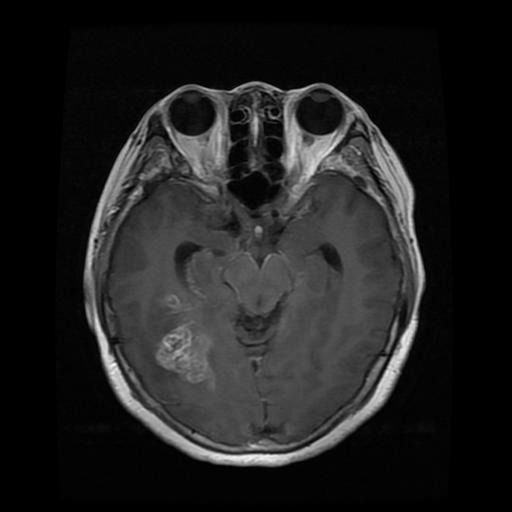
Label: glioma